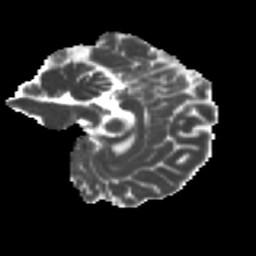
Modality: MD
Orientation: sagittal
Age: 41
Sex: female
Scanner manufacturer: ge
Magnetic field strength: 3 T
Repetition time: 7.8 s
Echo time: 0.0606 s